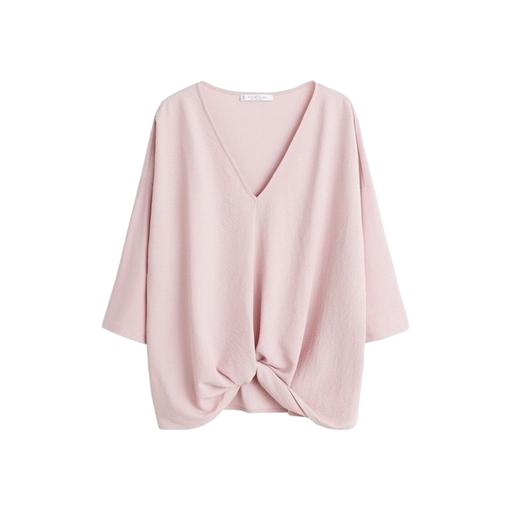
pink 3/4-sleeve blouse, pink kimono-sleeve top, pink three-quarter sleeve tunic, white background